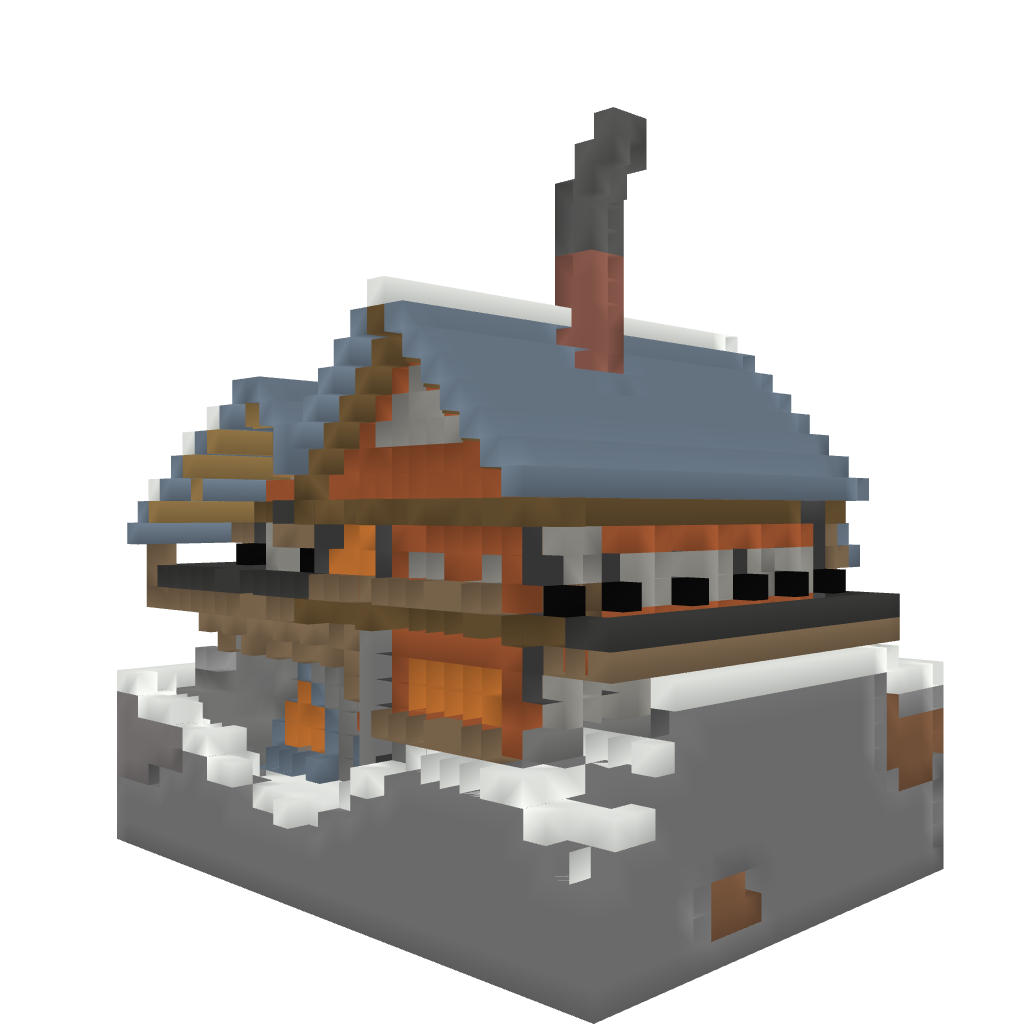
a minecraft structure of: Mountain chalet